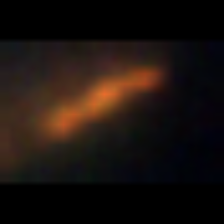
Taxon: Pennate
Group: Diatoms